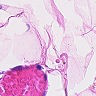
Metastatic tissue present: no